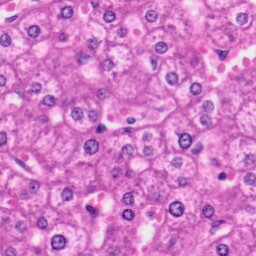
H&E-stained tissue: Liver